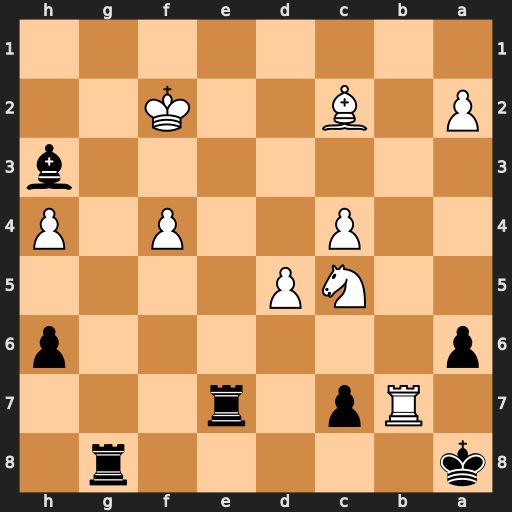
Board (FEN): k5r1/1Rp1r3/p6p/2NP4/2P2P1P/7b/P1B2K2/8
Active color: b
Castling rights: -
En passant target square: -
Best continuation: Rg2+